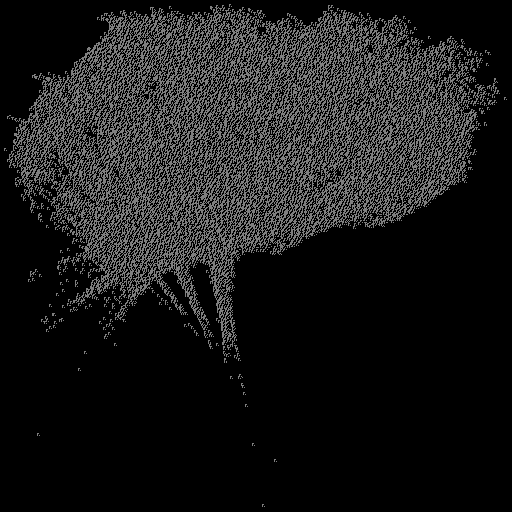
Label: broccoli